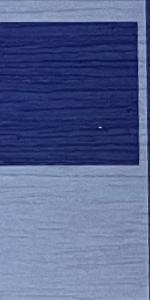
Label: Empty